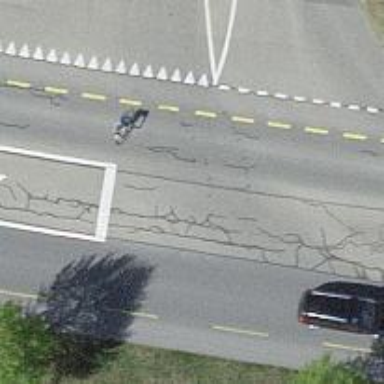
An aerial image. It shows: Primary highway with designated cycle lane on both sides.